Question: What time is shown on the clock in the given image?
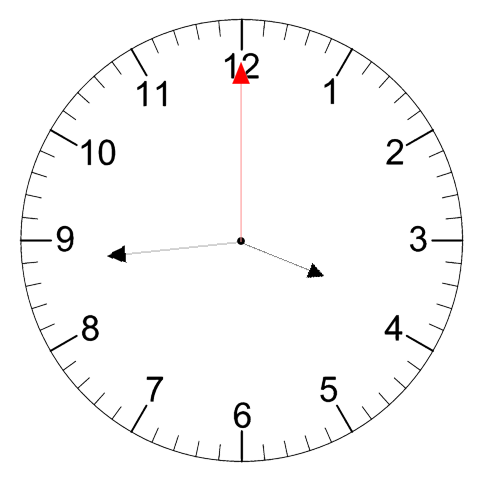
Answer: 03:44:00